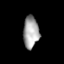
Tissue: lung
Cell type: Others
Senescence score: 0.5434
Nuclear area (px): 492
Mean DAPI intensity: 163.738